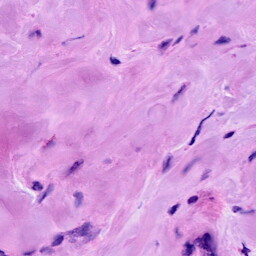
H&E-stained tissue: Breast